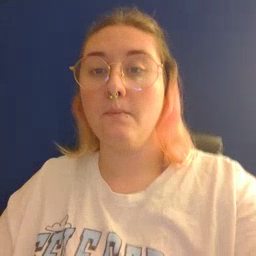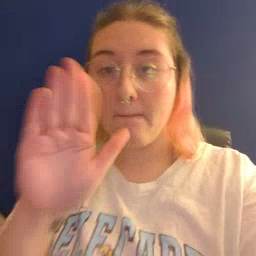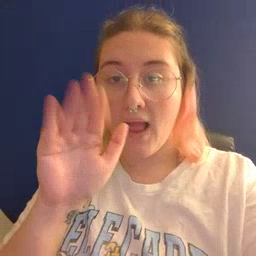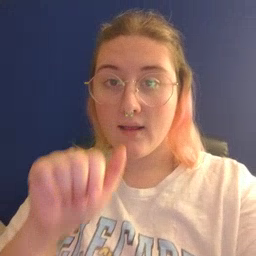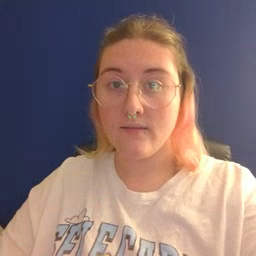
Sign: bye